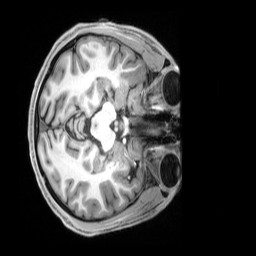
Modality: T1w
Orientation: axial
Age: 25
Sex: male
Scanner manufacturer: siemens
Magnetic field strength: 3 T
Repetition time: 2.3 s
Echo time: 0.00229 s